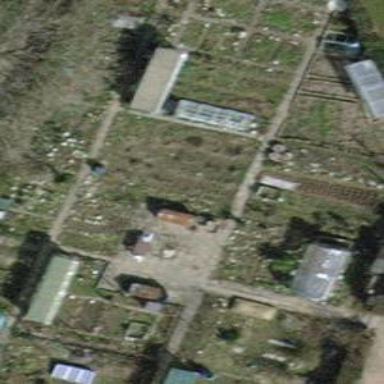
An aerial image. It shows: Garden surrounded by hedge in allotment area.